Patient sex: F
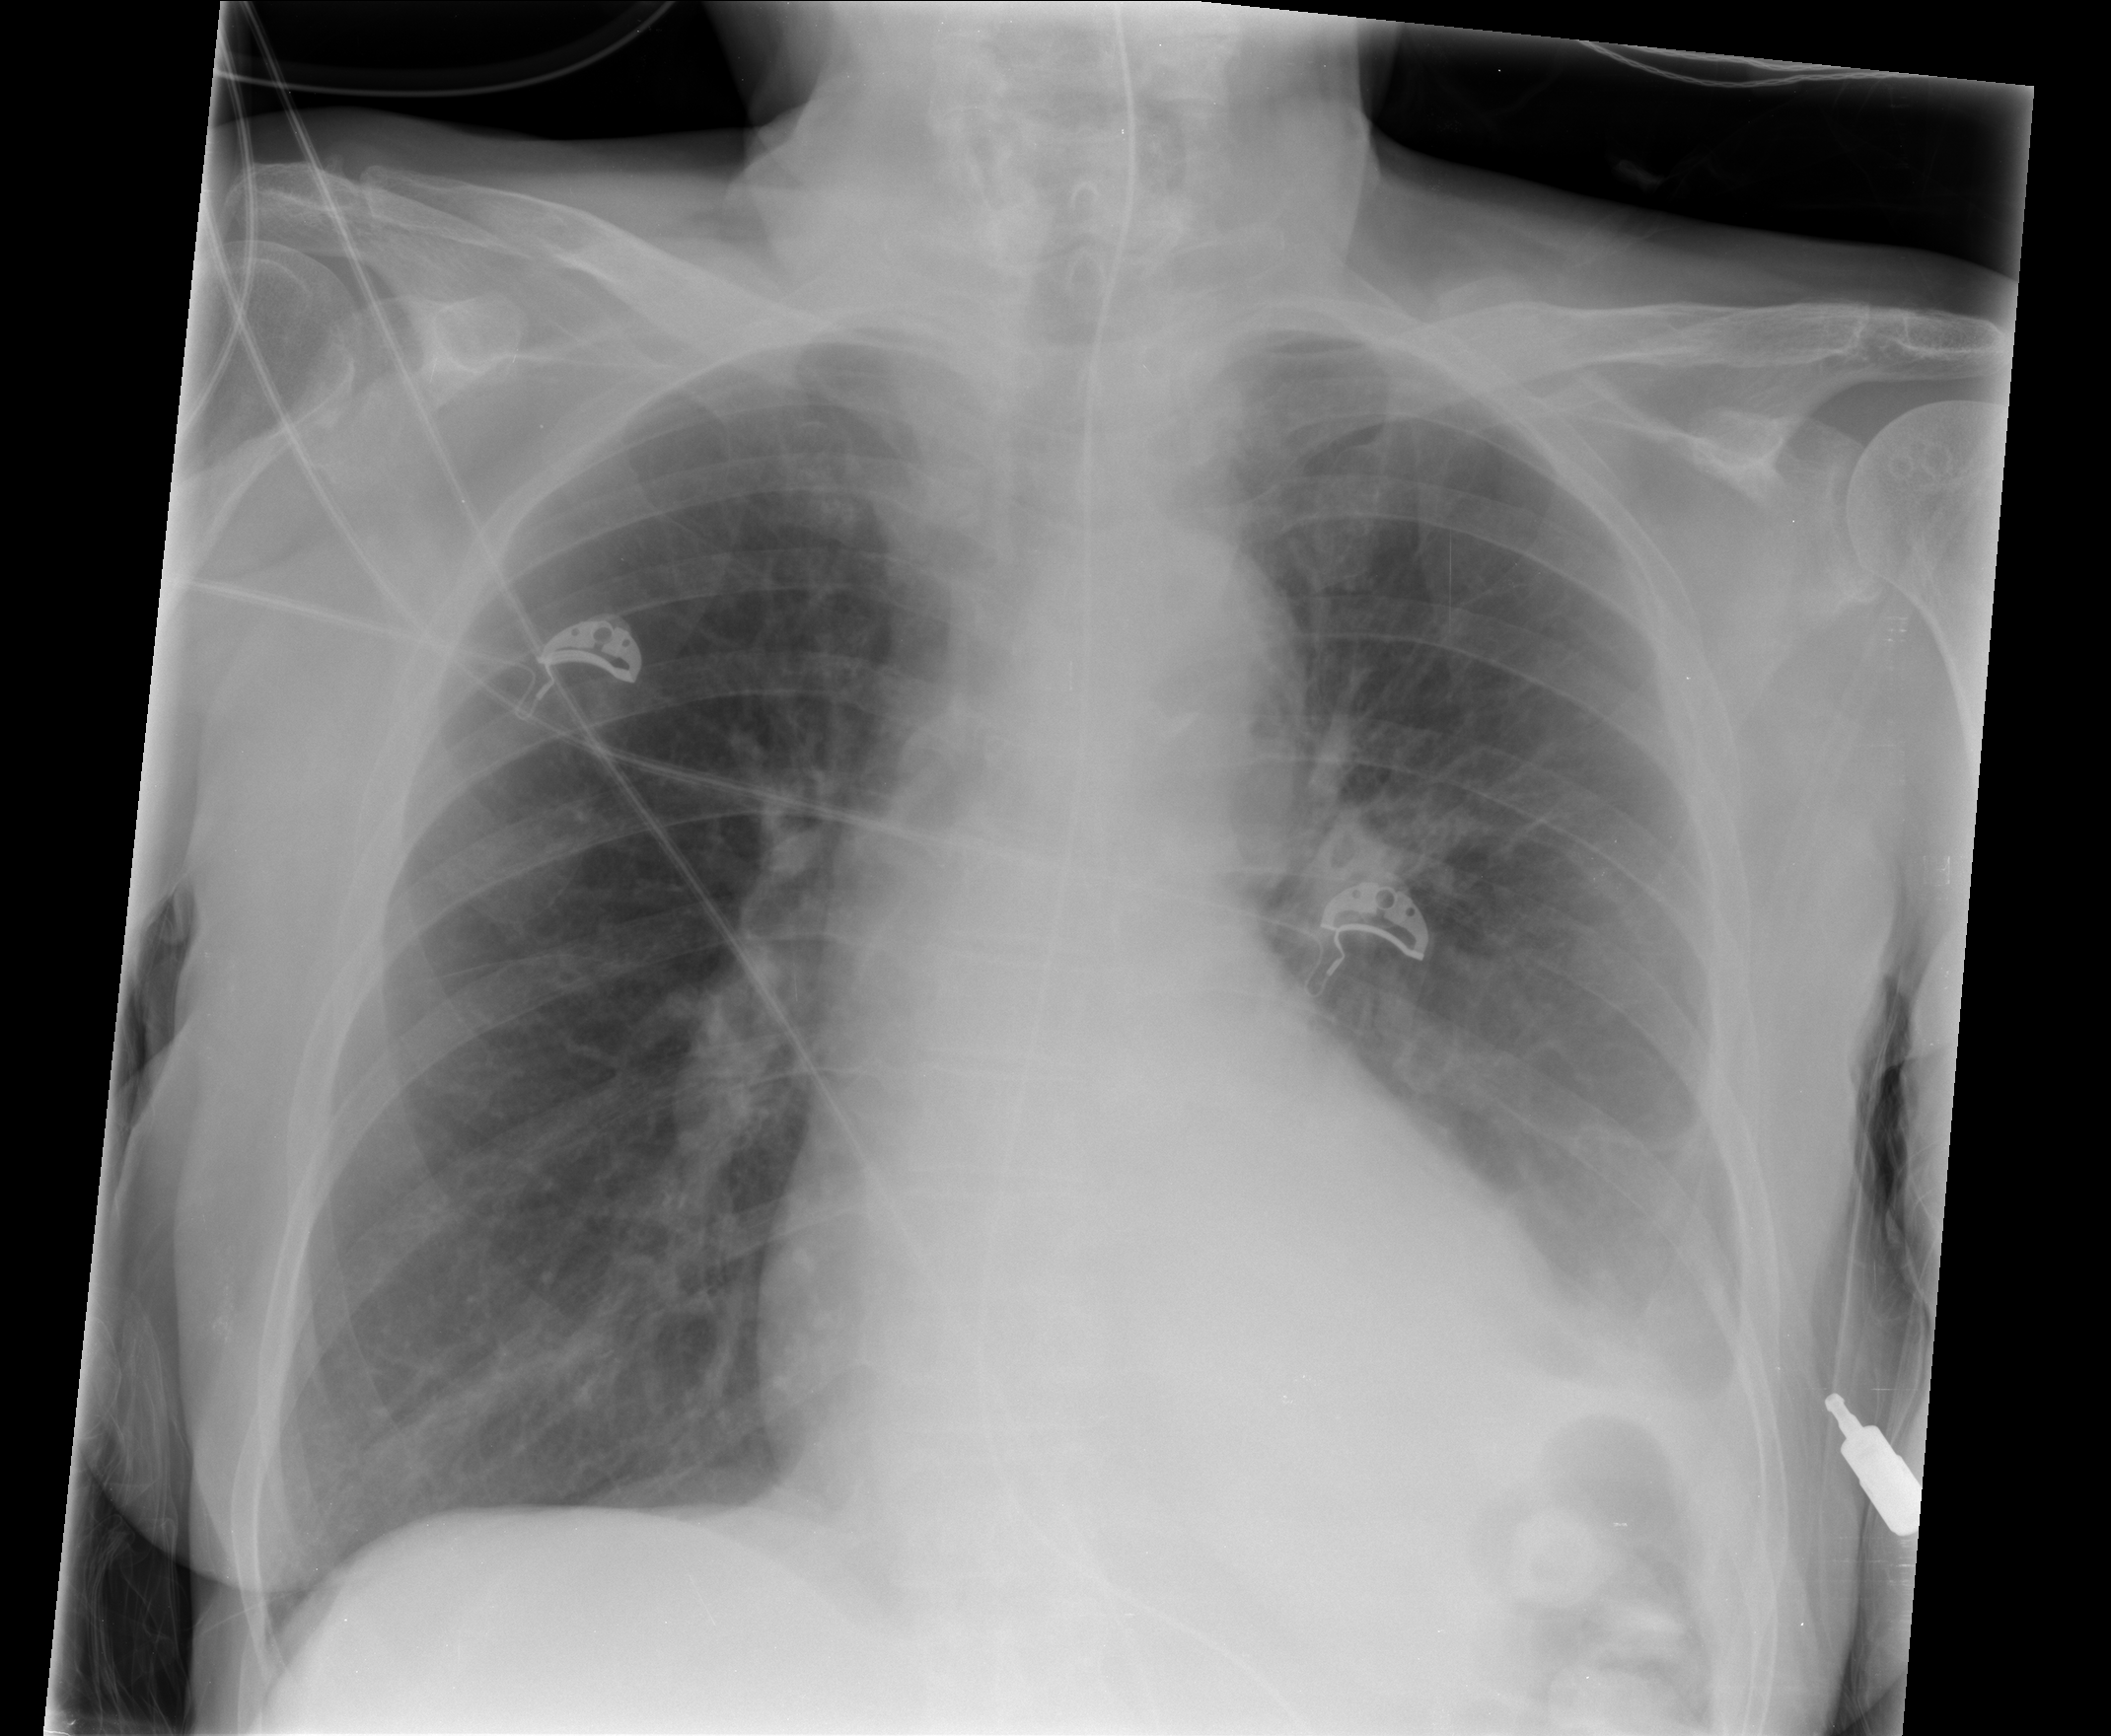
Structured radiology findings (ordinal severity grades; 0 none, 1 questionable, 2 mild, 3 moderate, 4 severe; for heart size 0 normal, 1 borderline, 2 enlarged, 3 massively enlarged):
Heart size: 2
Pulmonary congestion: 1
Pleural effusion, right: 0
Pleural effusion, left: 2
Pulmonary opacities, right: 0
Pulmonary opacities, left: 2
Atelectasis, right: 0
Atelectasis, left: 2